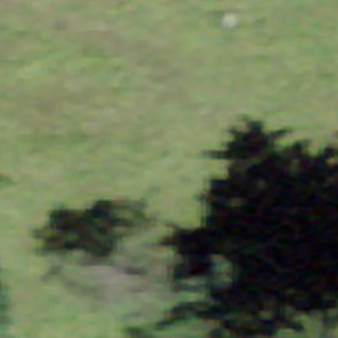
Label: other